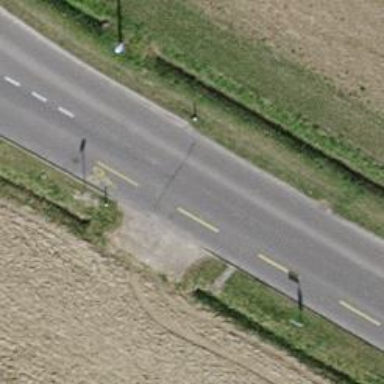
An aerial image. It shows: Bus stop equipped with public transport stop position.